Question: I have this method:
'''
public bool Remove(EntityKeyType key)
{
lock (syncroot)
{
//wait if we need to
waitForContextMRE.Wait();
//if the item is not local, assume it is not remote.
if (!localCache.ContainsKey(key)) return false;
//build an expression tree
Expression<Func<EntityType, bool>> keyComparitorExpression = GenerateKeyComparitorExpression(key);
var itemToDelete = TableProperty.Single(keyComparitorExpression);
//delete from db
TableProperty.DeleteOnSubmit(itemToDelete);
DataContext.SubmitChanges();
//get the removed item for OnCollectionChanged
EntityType itemToRemove = localCache[key];
itemToRemove.PropertyChanged -= item_PropertyChanged;
//remove from the list
Debug.Assert(localCache.Remove(key));
//call the notification
OnCollectionChanged(new NotifyCollectionChangedEventArgs(NotifyCollectionChangedAction.Remove, itemToRemove));
return true;
}
}
'''
I am calling it from multiple threads (calling the same instance), but an exception keeps being thrown on TableProperty.Single (Sequence contains no elements). Upon debugging the code I saw that a situation is being created where the item is being deleted from the database after a different thread has checked the cache for its existence. This should not be possible unless there are multiple threads inside the lock statement (The syncroot object is definitely the same instance across threads).
Impossible? I have proof:

There are three threads inside the lock statement! What gives?
notes:
1. The MRE is set (not blocking).
2. This is not a situation where the exception gets thrown, it just shows multiple threads inside a lock section. Update: I changed the image to an intellitrace event of the exception. The old image is here
3. The syncroot object is not static, because I only want calls to the same instance syncronized.
This is the declaration of the syncroot object:
'''
private object syncroot = new object();
'''
And some other declarations:
'''
private ManualResetEventSlim waitForContextMRE = new ManualResetEventSlim(true);
private DataContextType _dataContext;
private System.Data.Linq.Table<EntityType> _tableProperty;
//DataContextType and EntityType are generic type parameters
'''
I cannot make the syncroot static because I have several instances of the class running and it is important that they don't block each other. But that doesn't really matter - making it static does not fix the problem.
The ManualResetEvent (waitForContextMRE) is not there for synchronization - it's there to block database operations for a certain time after certain operations are performed (i.e. on startup). It is set most of the time. Taking it out of the lock block also does not fix the problem.
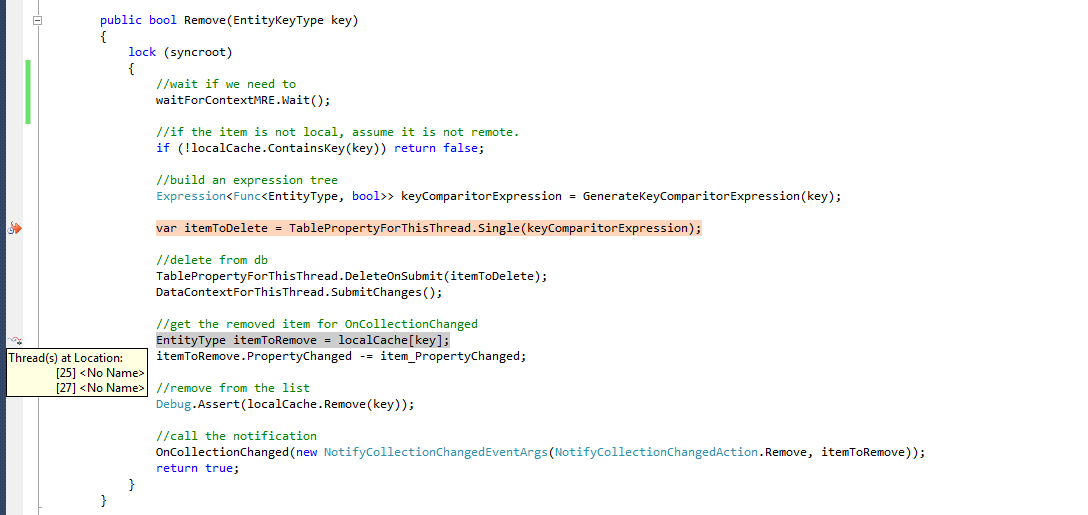
Answer: I have been debugging this problem for a while now and, although I have not resolved it, it is clear to me that the . I am guessing the problem is with the DataContext (which are known for being tricky in multithreaded situations).